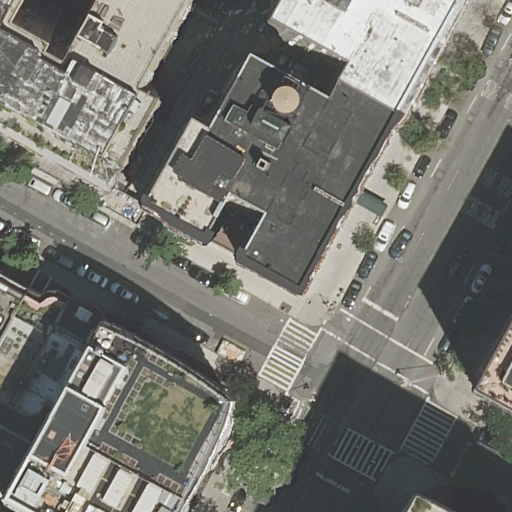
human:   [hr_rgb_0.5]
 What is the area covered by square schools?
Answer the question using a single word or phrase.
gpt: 0m2

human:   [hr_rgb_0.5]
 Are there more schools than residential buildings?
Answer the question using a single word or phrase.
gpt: no

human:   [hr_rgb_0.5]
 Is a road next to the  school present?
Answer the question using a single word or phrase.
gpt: yes

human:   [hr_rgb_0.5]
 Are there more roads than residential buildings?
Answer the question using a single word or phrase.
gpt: no

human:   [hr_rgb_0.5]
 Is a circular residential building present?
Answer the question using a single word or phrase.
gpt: no

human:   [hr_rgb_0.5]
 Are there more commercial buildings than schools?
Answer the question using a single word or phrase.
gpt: no

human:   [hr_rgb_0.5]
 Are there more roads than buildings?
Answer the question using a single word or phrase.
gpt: no

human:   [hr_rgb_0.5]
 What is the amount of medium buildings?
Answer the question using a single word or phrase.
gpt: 3

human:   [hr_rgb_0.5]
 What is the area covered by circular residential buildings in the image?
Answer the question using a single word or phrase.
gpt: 0m2

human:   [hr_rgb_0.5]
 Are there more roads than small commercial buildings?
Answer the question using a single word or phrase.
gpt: yes

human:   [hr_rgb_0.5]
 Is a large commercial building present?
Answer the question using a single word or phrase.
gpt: no

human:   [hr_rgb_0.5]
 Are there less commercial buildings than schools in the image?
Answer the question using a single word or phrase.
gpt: yes

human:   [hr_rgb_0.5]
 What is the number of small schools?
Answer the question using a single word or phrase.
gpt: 1

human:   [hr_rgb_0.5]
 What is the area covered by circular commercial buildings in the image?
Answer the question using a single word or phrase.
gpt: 0m2

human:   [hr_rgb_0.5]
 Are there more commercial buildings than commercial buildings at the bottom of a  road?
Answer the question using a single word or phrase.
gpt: no

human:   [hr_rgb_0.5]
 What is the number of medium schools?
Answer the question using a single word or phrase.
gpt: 0

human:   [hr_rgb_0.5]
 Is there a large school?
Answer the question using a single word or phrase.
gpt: no

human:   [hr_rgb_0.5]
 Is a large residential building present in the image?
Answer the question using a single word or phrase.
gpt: yes

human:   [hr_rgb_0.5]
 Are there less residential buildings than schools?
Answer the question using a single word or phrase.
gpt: no

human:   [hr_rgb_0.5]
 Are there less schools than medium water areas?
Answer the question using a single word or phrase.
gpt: no

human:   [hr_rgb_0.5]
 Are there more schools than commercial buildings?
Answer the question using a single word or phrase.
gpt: yes

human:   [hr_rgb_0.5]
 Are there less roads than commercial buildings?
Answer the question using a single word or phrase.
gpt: no

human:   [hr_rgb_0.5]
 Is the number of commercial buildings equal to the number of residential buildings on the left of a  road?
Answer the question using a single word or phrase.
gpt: no

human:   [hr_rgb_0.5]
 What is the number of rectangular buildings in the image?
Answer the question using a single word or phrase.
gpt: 4

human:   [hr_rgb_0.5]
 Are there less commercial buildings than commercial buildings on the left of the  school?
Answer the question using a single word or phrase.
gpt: no

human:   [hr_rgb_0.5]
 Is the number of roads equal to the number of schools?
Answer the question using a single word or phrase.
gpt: no

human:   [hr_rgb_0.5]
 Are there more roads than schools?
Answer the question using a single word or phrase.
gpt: yes

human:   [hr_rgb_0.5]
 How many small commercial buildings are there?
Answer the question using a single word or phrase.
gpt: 0

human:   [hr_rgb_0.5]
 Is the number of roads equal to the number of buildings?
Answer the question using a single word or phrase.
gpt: no

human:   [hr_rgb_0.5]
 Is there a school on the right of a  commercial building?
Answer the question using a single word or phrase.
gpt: no

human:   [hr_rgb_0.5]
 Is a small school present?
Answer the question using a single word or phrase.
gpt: yes

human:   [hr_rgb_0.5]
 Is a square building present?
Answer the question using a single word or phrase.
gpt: no

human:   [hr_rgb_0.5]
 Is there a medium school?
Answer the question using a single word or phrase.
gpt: no

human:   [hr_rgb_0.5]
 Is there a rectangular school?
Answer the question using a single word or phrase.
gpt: yes

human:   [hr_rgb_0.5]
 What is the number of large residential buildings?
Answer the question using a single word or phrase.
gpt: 4

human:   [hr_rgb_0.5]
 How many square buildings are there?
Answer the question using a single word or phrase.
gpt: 0